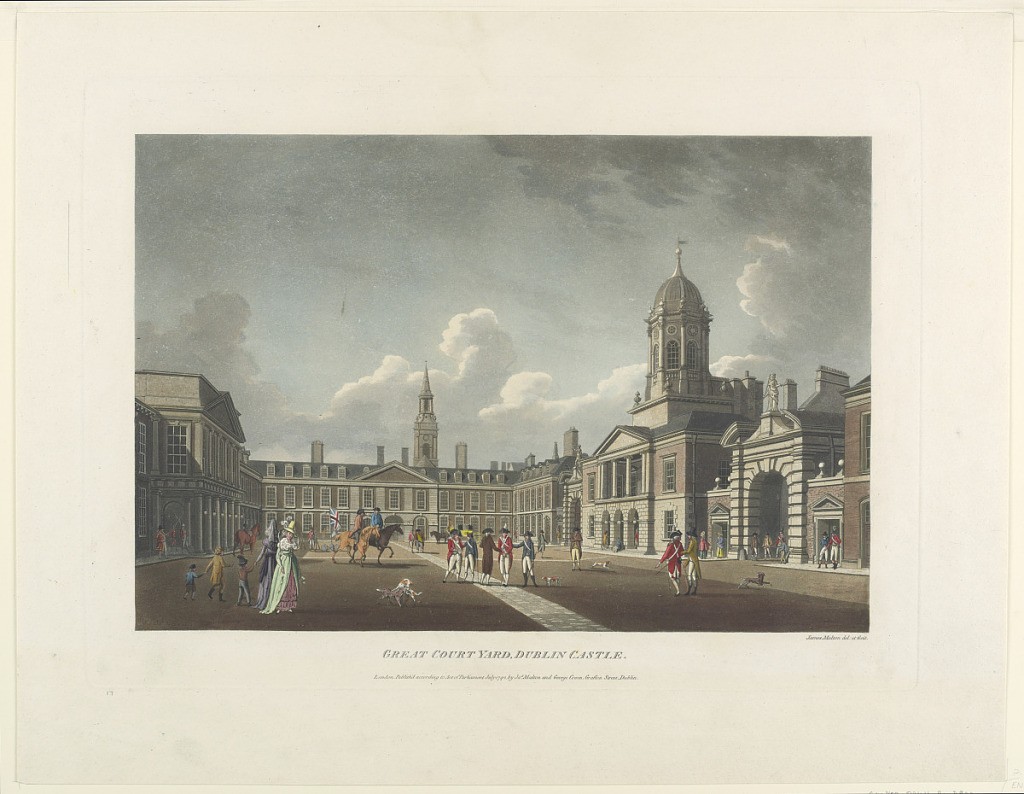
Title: Great Courtyard, Dublin Castle
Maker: James Malton, English, 1761 - 1803
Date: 1792
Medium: Aquatint, brush and watercolor on paper
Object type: Print
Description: Soldiers and other figures are seen in the castle courtyard. At right, a building with cupola, flanked by gates. Below, title, artist's and publisher's names and the date.